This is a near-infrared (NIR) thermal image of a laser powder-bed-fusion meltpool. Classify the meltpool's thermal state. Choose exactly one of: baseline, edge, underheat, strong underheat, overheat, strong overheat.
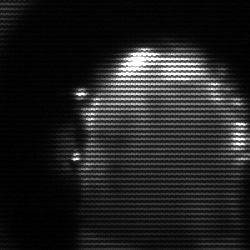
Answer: baseline